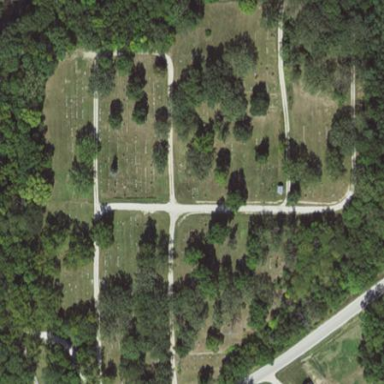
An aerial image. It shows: Cemetery.